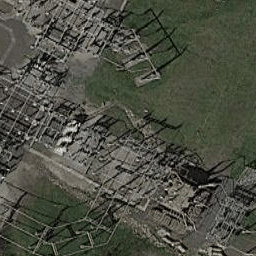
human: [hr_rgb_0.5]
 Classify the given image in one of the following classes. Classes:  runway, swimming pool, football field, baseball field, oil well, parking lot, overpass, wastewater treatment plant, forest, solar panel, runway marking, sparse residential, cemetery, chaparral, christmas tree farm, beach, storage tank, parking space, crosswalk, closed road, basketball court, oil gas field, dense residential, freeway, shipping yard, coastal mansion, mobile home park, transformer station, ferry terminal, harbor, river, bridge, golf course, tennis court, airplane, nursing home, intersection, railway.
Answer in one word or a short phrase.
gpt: transformer station